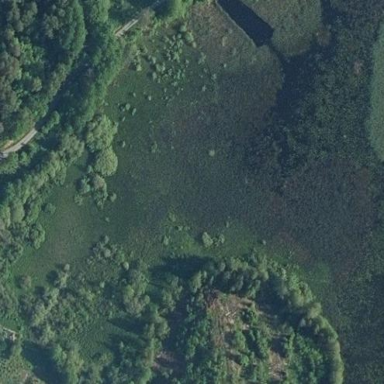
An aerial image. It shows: Reedbed in wetland area.